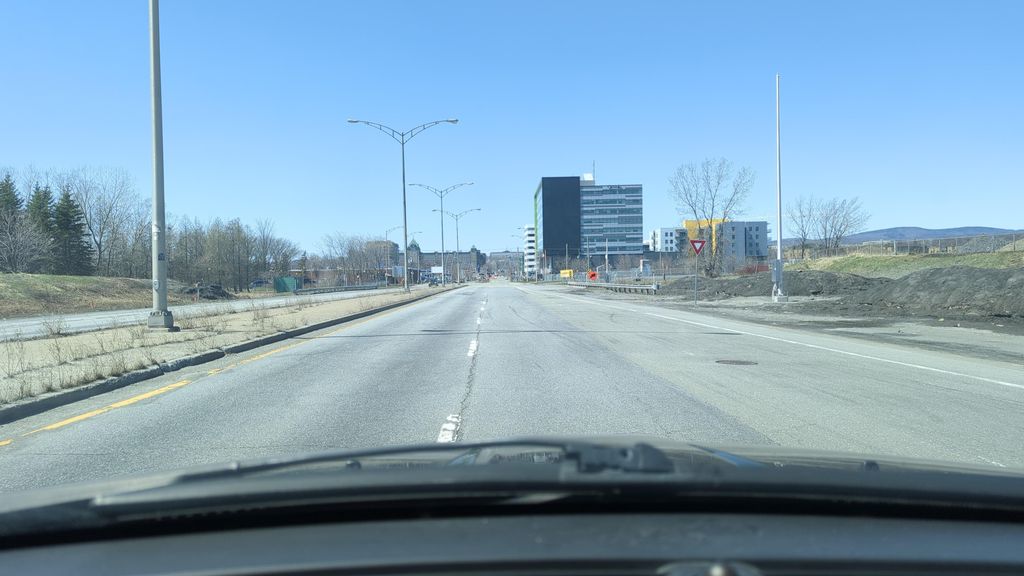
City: quebec_city